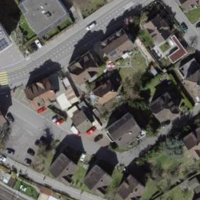
EUNIS habitat code: 54
Species observed at this site:
Podarcis muralis